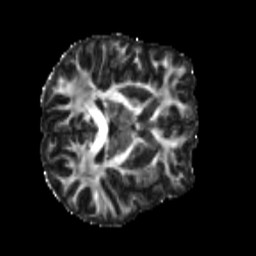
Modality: FA
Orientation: axial
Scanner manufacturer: siemens
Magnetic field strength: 3 T
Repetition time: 4 s
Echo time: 0.0594 s